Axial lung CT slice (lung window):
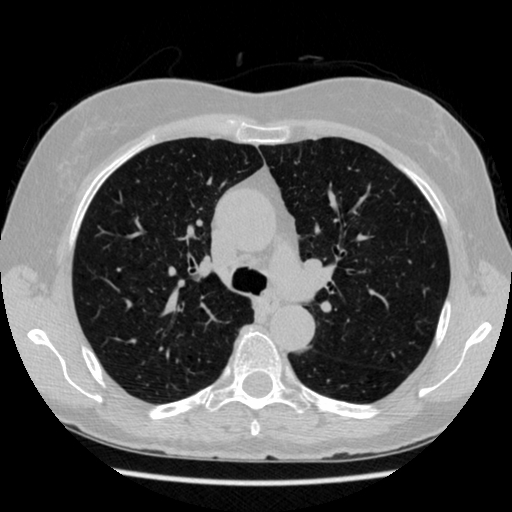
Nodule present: no